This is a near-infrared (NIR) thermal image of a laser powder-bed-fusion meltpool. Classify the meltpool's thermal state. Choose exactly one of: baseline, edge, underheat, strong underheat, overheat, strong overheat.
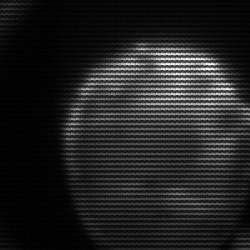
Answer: edge